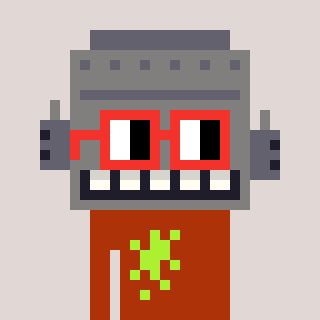
a pixel art character with square red glasses, a robot-shaped head and a hotbrown-colored body on a warm background